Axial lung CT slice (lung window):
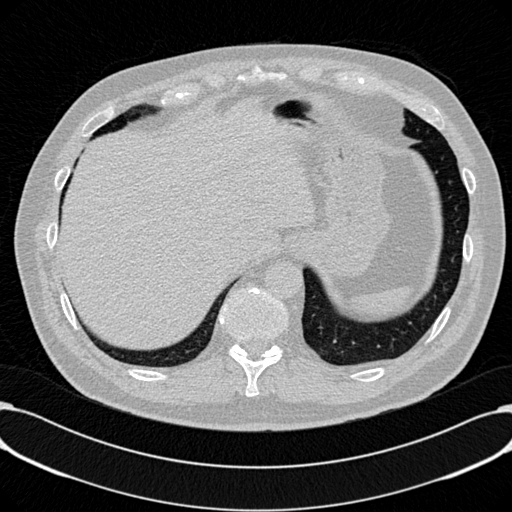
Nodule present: no